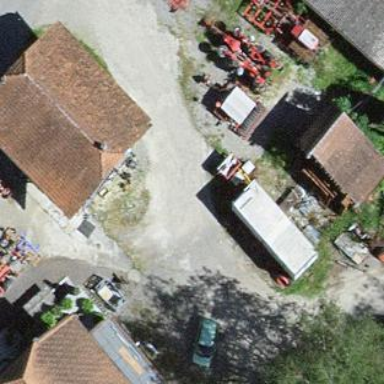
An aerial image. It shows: Rural barn.